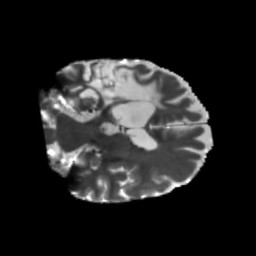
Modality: T2w
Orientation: coronal
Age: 46
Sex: male
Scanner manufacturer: siemens
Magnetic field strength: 3 T
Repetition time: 5.47 s
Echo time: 0.0854 s